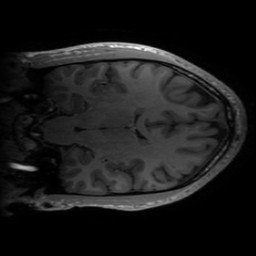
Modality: T1w
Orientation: coronal
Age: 28
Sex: female
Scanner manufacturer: ge
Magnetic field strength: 3 T
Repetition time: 0.00724 s
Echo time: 0.0027 s